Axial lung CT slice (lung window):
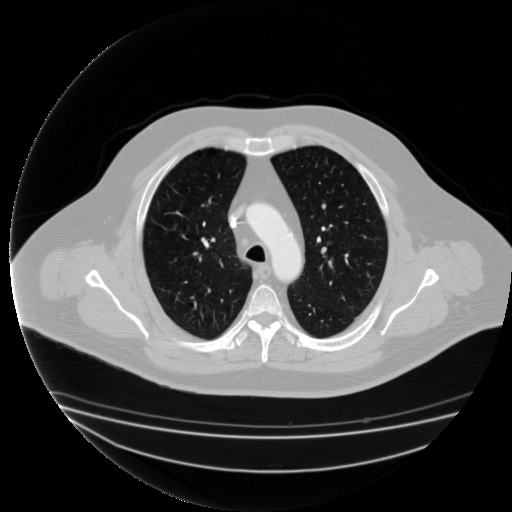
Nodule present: no